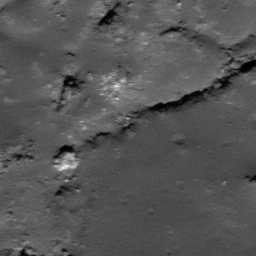
Pit: Tycho 7
Host crater: Tycho
Host type: impact_melt
Lunar coordinates: latitude -42.847, longitude 348.535